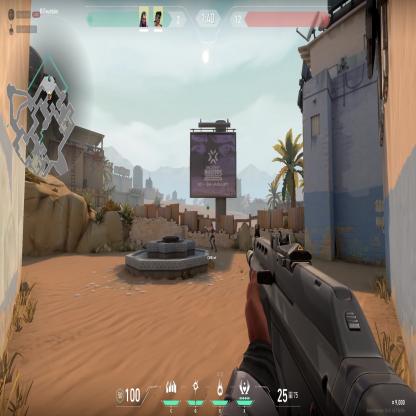
Label: teammate